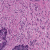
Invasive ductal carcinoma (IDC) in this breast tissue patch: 1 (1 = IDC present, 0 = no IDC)